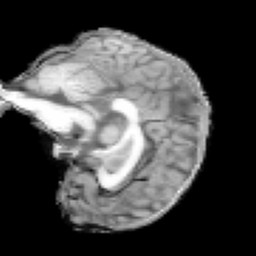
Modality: T1w
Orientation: sagittal